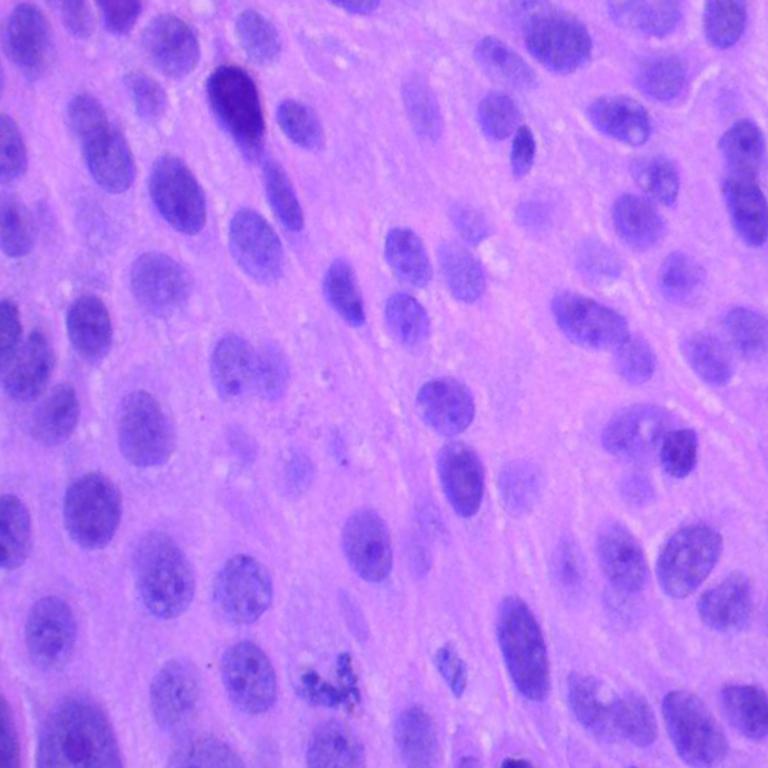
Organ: lung
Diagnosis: squamous carcinomas